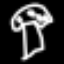
Label: mushroom